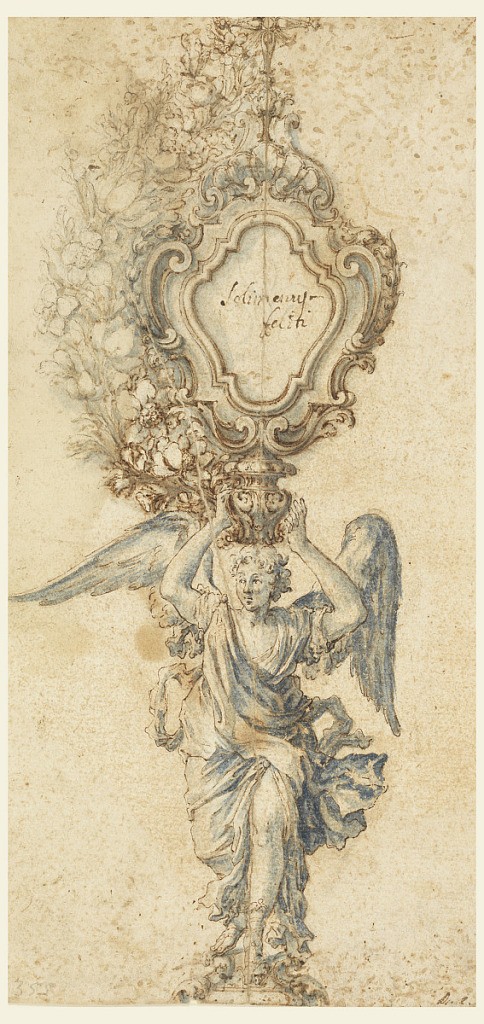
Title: Design for a Reliquary
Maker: Francesco Solimena, Italian, 1657–1747
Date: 1675–1700
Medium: Brush and blue wash, pen and brown ink, black chalk on paper
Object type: Drawing
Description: An angel, standing on a base, carries in his raised hands a capital, upon which an escutcheon stands.  It is crowned by a cross and surrounded by flower sprays as shown in the left side.